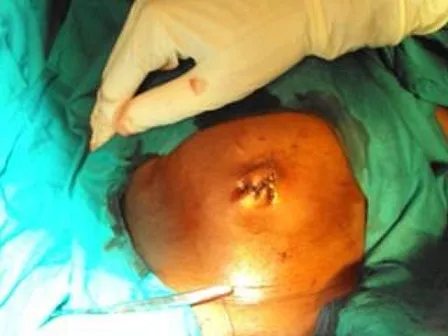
Aspect of the umbilicus at the end of the procedure.
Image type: medical_photograph (other_medical_photograph)